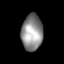
Tissue: lung
Cell type: T cells
Senescence score: 0.1964
Nuclear area (px): 755
Mean DAPI intensity: 142.711